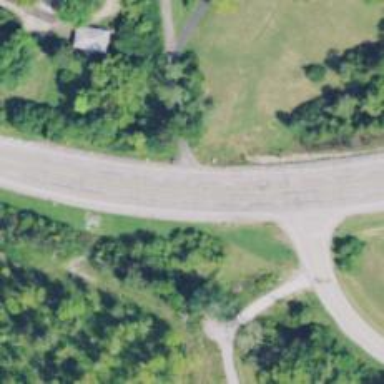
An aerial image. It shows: Shared driveway marked as service road.